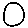
Label: circle